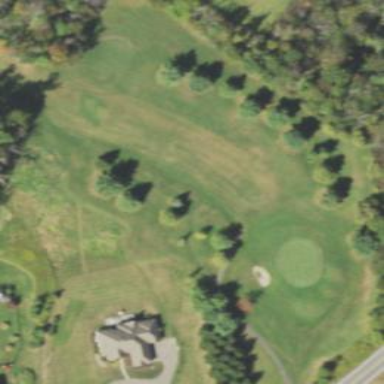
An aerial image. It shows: Golf rough area.